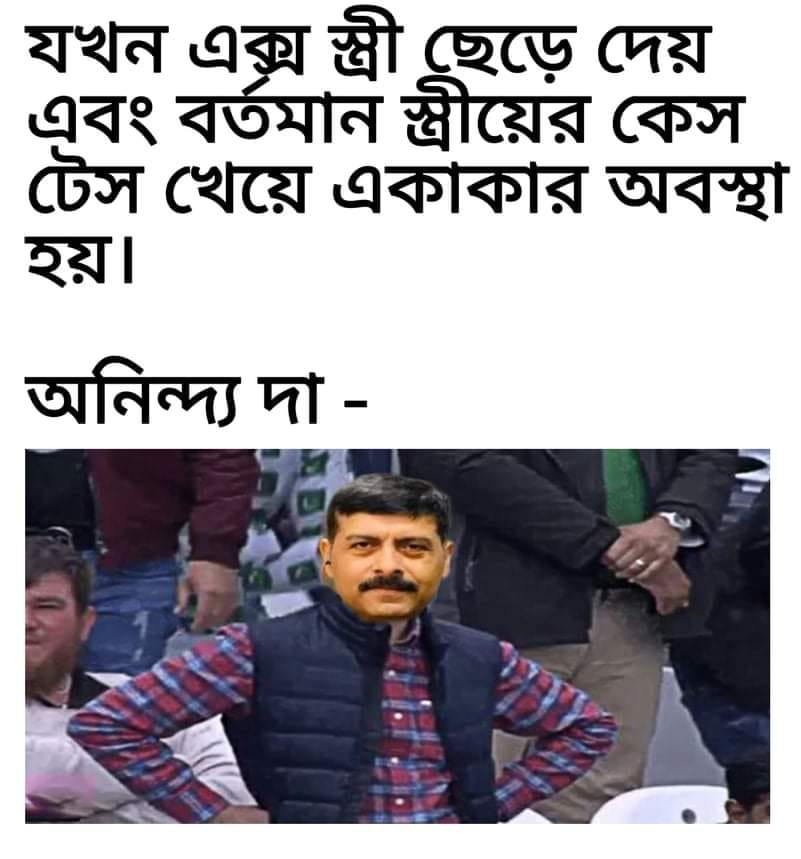
Caption: যখন এক্স স্ত্রী ছেড়ে দেয় এবং বর্তমান স্ত্রীয়ের কেস টেস খেয়ে একাকার অবস্থা হয় ।    অনিন্দ্য দা -
Label: hate